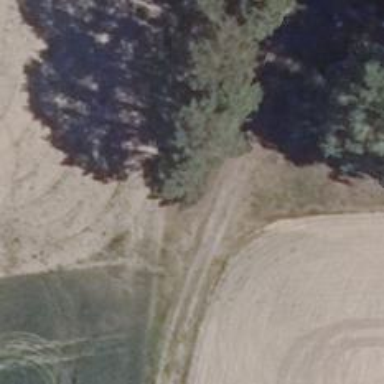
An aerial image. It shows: Row of trees in natural setting.